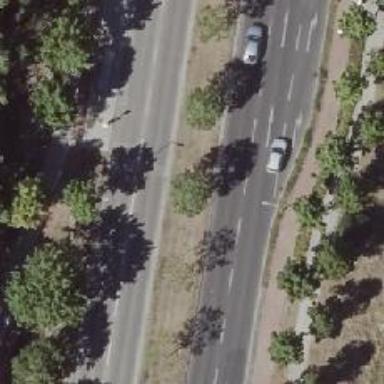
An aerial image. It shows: Avenue of deciduous broadleaved trees.